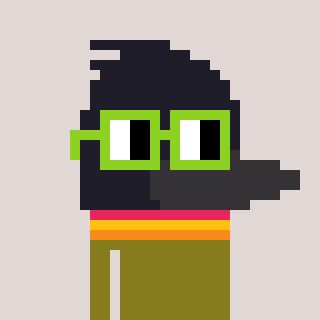
a pixel art character with square light green glasses, a raven-shaped head and a gunk-colored body on a warm background